Question: I have this UITableViewController, and I wanted to change the separators' edge insets. I have managed to change the ones between cells, but the two line I have shown in the image below is not changing.
The top one is the line just below the section header view, and the other one is (I suppose) the line just above the section footer view, but I have not added or changed the latter.
Many thanks in advance
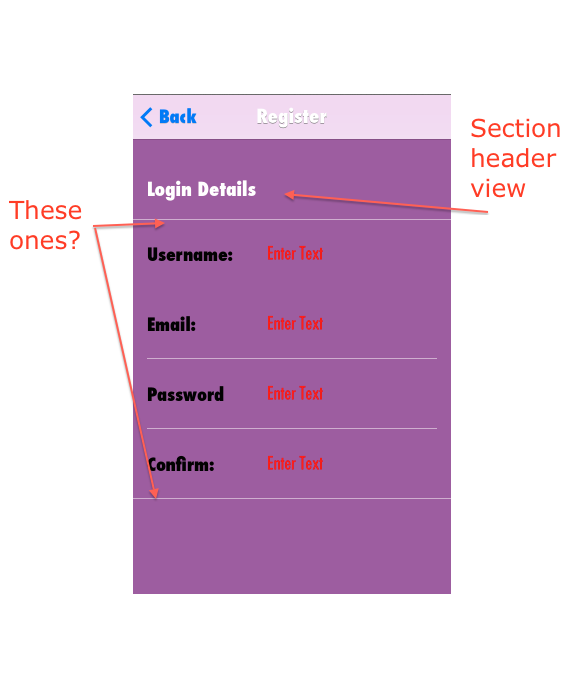
Answer: That's what you get for using the 'tableView' style.
Anyways... since it seems you're using '-viewForHeader:', you could easily switch to the 'tableView' style.
This can be done via the 'IB':

or...
if you had instantiated the 'tableView' programmatically then something like:
'''
UITableView *myTableView = [[UITableView alloc] initWithFrame:someRect
style:UITableViewStylePlain];
'''
---
Switching to the style will fill up any extra space with separators as if there're blank cells.
This is easily fixed by adding the following line in your '-viewDidLoad'... or wherever:
'''
[self.tableView setTableFooterView:[[UIView alloc] initWithFrame:CGRectZero]];
'''
---
If you complain that the section header doesn't move with the rows then, luckily since it seems you have only one section, you could make the section header, the 'tableView' header instead.
Basically, don't use '-viewForHeaderInSection:' or '-titleForHeaderInSection:' and instead have this in your '-viewDidLoad'
'''
[self.tableView setTableHeaderView:theHeaderView];
'''
If you have multiple section headers and simply the feel of section headers floating over the cells then it seems you're out of luck and will have to stick to the grouped 'tableView' style.